Aerial crown-view tile of a tropical tree (Barro Colorado Island, Panama), acquired 20240611:
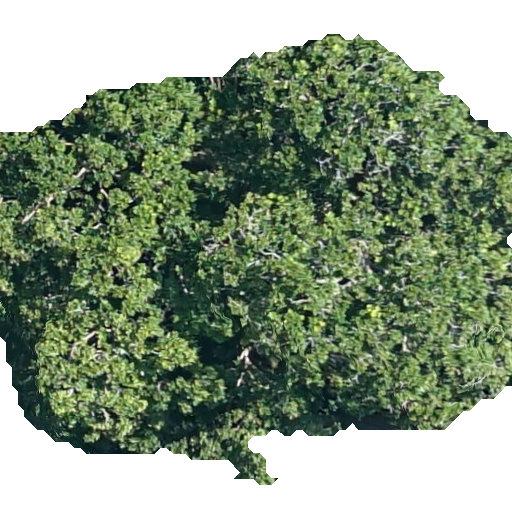
Species: Anacardium excelsum
GBIF accepted scientific name: Anacardium excelsum
Crown area: 292.584 m²